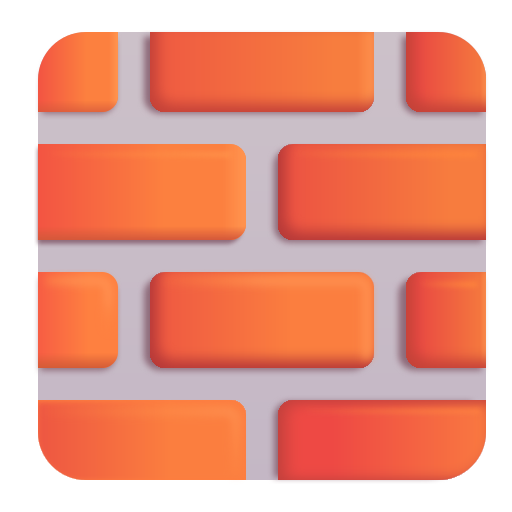
brick color